Current action and preconditions to check: trajectory_clear

Your task: For each precondition in the list above, predict whether it will hold at this action.

Consider the current scene as observed from the mobile robot's camera, and analyze the predicted future states of all dynamic agents (e.g., people, animals, vehicles, or any moving entities) within the NEXT SECOND.

IMPORTANT: Only answer "very likely" if you are absolutely certain—based on strong, clear evidence—that a dynamic agent will violate the precondition in the predicted future state. Do NOT answer "very likely" for unlikely, ambiguous, or low-probability risks.

Ask yourself for each precondition: Is there a high probability, with clear and convincing evidence, that the predicted future states of any dynamic agent will interfere with the predicted future state of the currently executing action within the NEXT SECOND, causing that precondition to fail?

Assess the risk level based on these predictions. Use "likely" or "very likely" if motions create a clear risk of interference.

Use "neutral" or "improbable" if agents are nearby but their predicted paths are clearly diverging or non-conflicting.

Failure Risk Categories: "very improbable", "improbable", "neutral", "likely", "very likely"

Answer Format: Output ONLY the probability_of_failure value from these categories: "very improbable", "improbable", "neutral", "likely", "very likely"

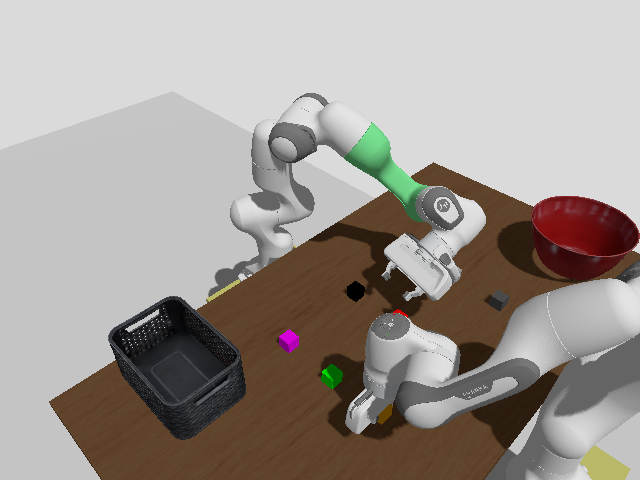

Answer: very improbable